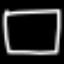
Label: square